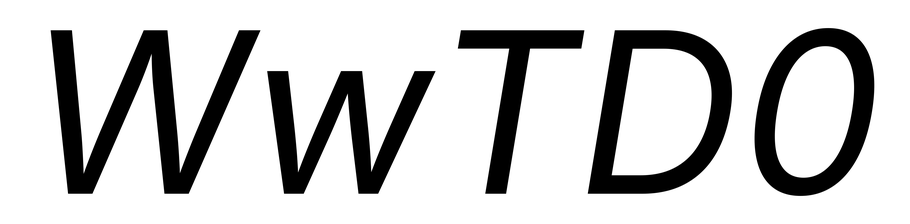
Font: Inter-Italic_Italic